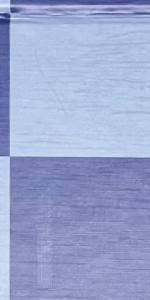
Label: Empty